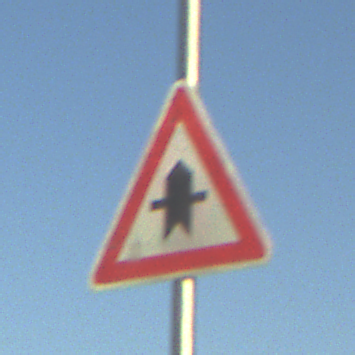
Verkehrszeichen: Vorfahrt
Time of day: SunriseSunset
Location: Outdoor (Nature)
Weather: Clear
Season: NotSpecified
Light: Natural